You are looking at raw rotor-rig vibration samples arranged as a grayscale image. Determine the machine's mechanical condition. Answer with exactly one of: normal, misalignment, unbalance, looseness.
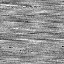
Answer: unbalance